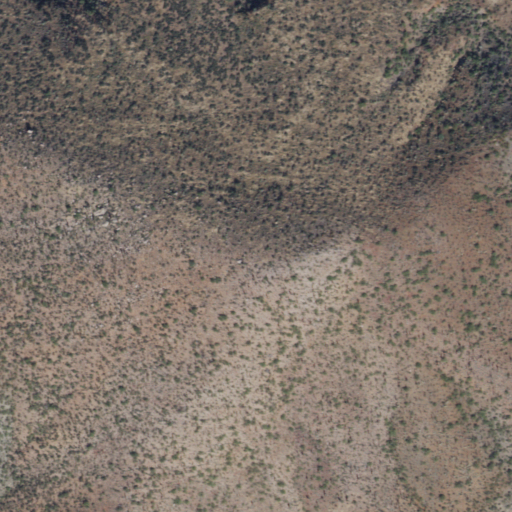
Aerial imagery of mountain in Arizona named Martinez Mountain containing only shrub